Question: If we look at the comittee draft of the C langage : <URL>
and particularly to the 'Annex G' concerning the behaviour of the complex mathematical functions, we can see that the complex exponential has the following behaviour at infinity:
'''
cexp(+infinity+I*infinity)=+/-infinity+I*NaN
(where the sign of the real part of the result is unspecified).
'''
My question is: why ?
From a mathematical point of view, if we approach the infinity of the real and imaginary part in the same way, the limit is a complex infinity (see <URL>, which corresponds to an infinite modulus and undefined argument.
Moreover, if we look to the behaviour of the 'cexp' function, it is quite comparable for its real and imaginary part (see 3D plots on <URL>.
So, I would have expected:
'''
cexp(+infinity+I*infinity)=+/-infinity+/-I*infinity
'''
instead of:
'''
cexp(+infinity+I*infinity)=+/-infinity+I*NaN
'''
I know that there is an excellent reason for this but I do not understand it. Could someone explain me the logic behind this?
EDIT: here is a summary of the links:

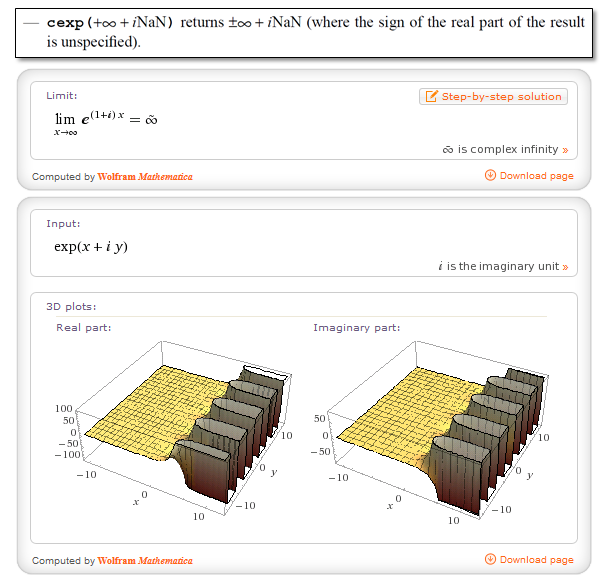
Answer: The motivation is indeed given in the document linked by njuffa, <URL> :
> 7.3.9.4 The cproj function Two topologies are commonly used in complex mathematics: the complex
plane with its continuum of infinities, and the Riemann sphere with
its single infinity. The complex plane is better suited for
transcendental functions, the Riemann sphere for algebraic functions.
The complex types with their multiplicity of infinities provide a
useful (though imperfect) model for the complex plane. The cproj
function helps model the Riemann sphere by mapping all infinities to
one, and should be used just before any operation, especially
comparisons, that might give spurious results for any of the other
infinities. , because if one part is infinite,
the complex value is infinite independent of the value of the other
part. For the same reason, cabs returns an infinity if its argument
has an infinite part and a NaN part.
There is also a similar remark in G.5.1:
> ... In order to support the one-infinity model, C99 regards any complex
value with at least one infinite part as a complex infinity (even if
the other part is a NaN), and guarantees that operations and functions
honor basic properties of infinities, and provides the cproj function
to map all infinities to a canonical one. ...
The relevant search term was "Riemann" as in Riemann sphere, the mathematical model for the extended complex plane with a single infinity, which is used in Mathematica / Wolfram Alpha, but not universally in mathematics.